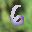
Label: 6